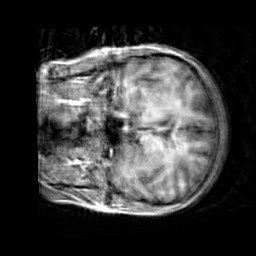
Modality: T1w
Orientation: coronal
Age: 20
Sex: female
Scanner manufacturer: siemens
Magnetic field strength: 3 T
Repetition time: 2.3 s
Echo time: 0.00303 s